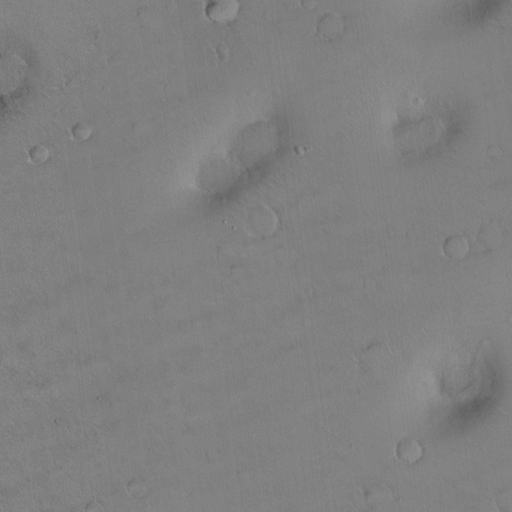
Objects detected: cone, cone, cone, cone, cone